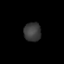
Tissue: lung
Cell type: Myeloid cells
Senescence score: 0.7433
Nuclear area (px): 313
Mean DAPI intensity: 59.831